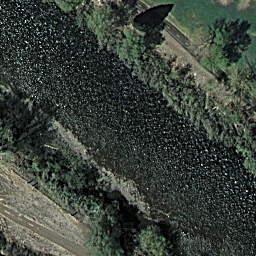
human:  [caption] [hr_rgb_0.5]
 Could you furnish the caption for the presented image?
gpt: A river with a road on one bank and plants on the other side .

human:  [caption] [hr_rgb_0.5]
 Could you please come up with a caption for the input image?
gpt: Lots of green plants flourish on one bank of a river with a road on the other side .

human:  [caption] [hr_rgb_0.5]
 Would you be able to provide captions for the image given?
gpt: Green plants flourish on one bank of a river with a road on the other side .

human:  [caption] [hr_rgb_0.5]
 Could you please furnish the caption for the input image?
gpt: It is a river with black water and a road on one bank of the river .

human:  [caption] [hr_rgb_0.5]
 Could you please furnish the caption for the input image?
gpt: A river with black water go through the area with some plants on one bank and a road on the other side .